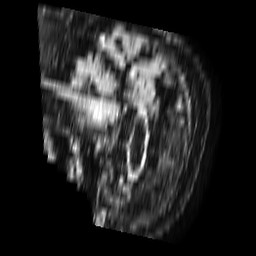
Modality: FLAIR
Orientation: sagittal
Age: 87
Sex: male
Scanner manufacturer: philips
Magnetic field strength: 1.5 T
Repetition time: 6 s
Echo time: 0.1029 s